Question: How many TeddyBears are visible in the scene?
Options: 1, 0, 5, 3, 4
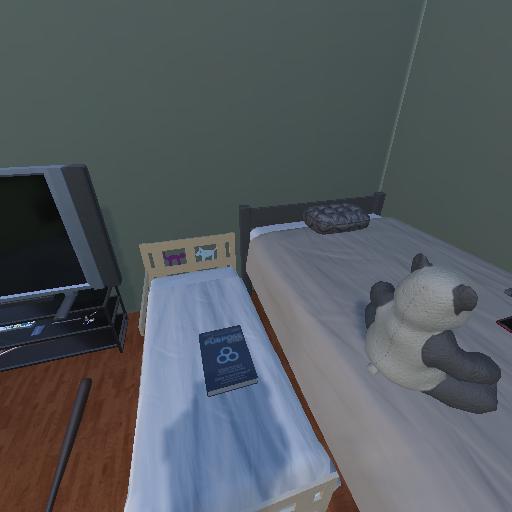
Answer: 1